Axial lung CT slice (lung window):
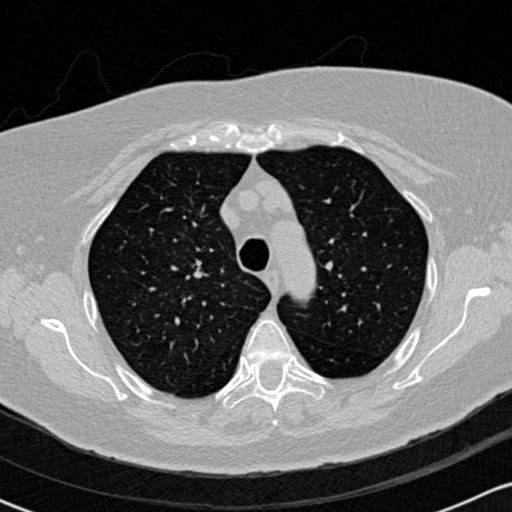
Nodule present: yes
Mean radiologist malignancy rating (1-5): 4